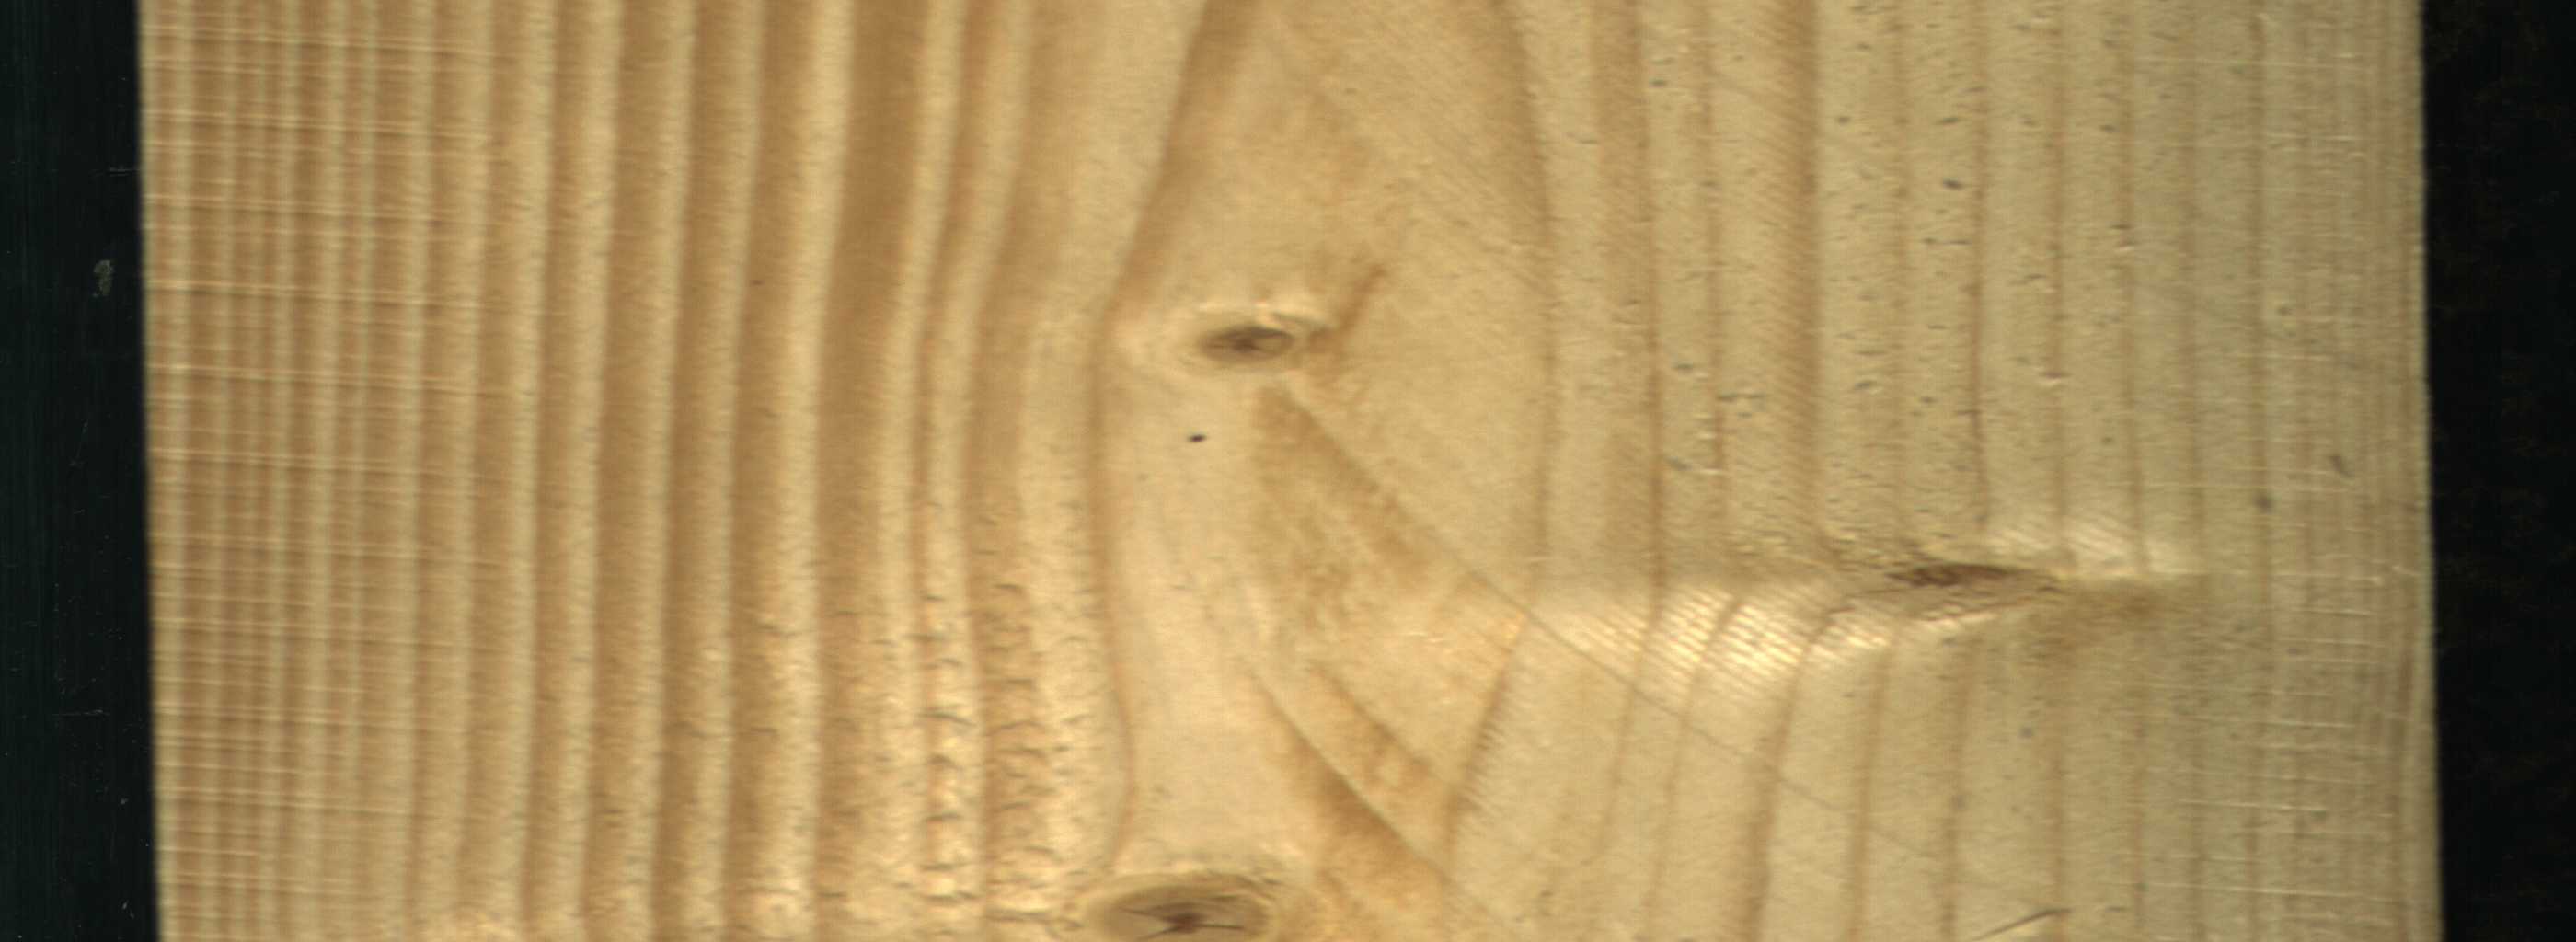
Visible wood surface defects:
knot_with_crack
Live_Knot
Live_Knot